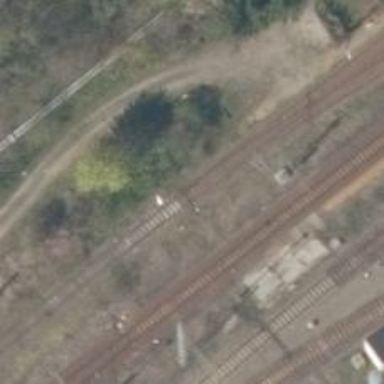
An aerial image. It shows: Railway switch.